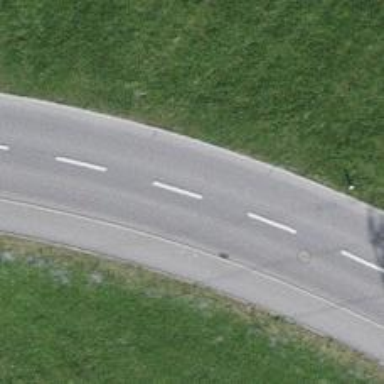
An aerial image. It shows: Unclassified road with asphalt surface.